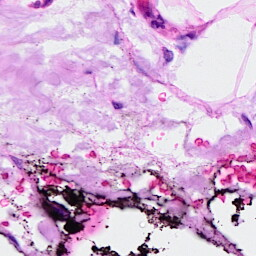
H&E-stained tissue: Breast